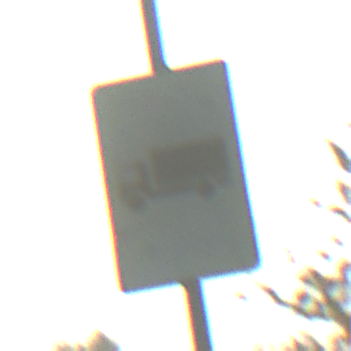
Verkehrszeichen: KFZZulaessigeGesamtmasse3Komma5TOhnePfeilsymbol
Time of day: MorningAfternoon
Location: Outdoor (Nature)
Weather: Clear
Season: NotSpecified
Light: Natural